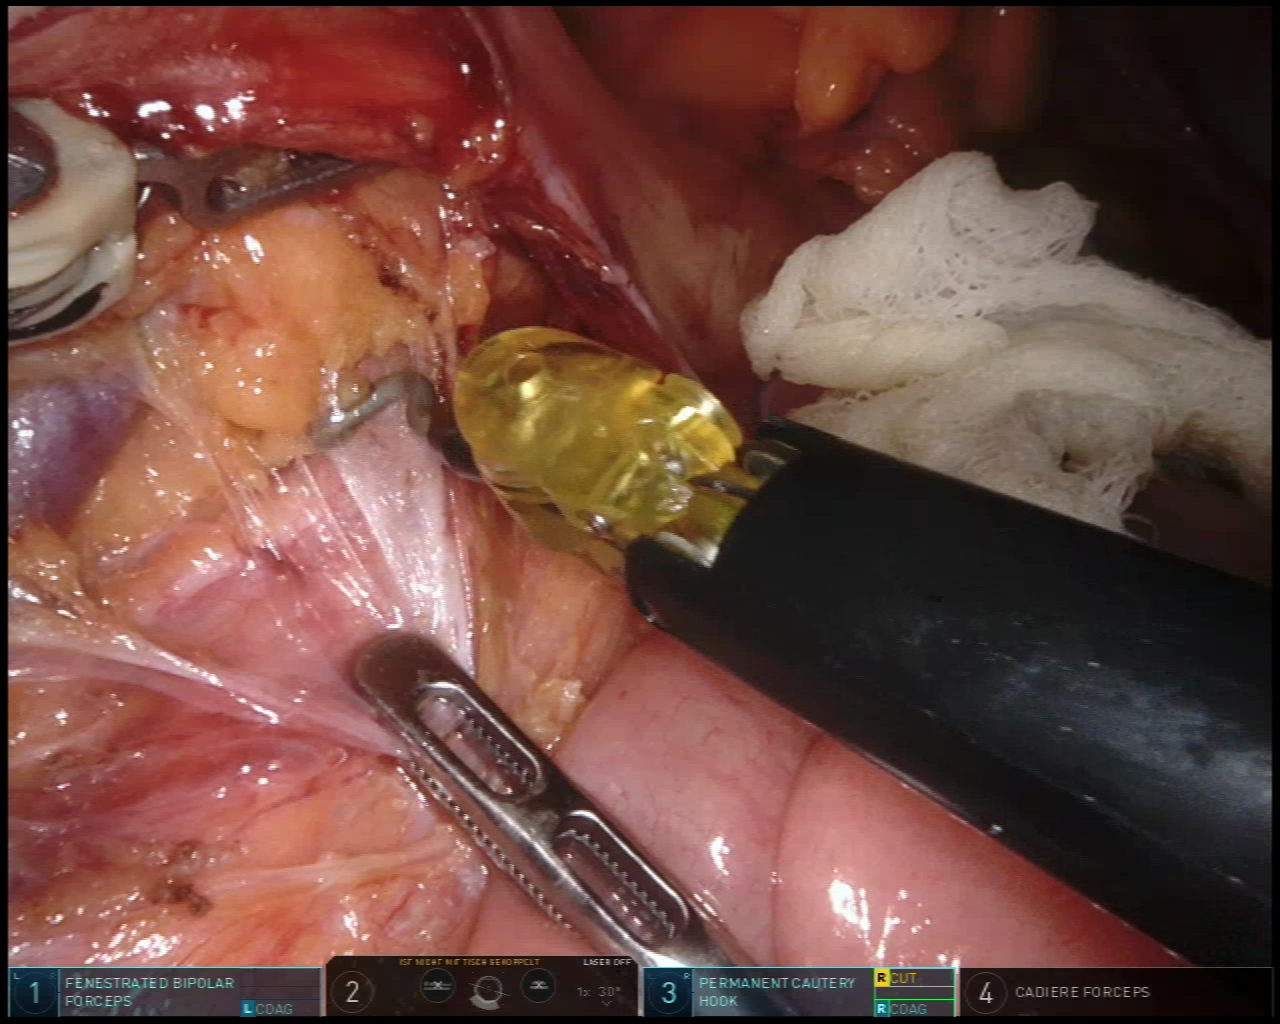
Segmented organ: intestinal_veins
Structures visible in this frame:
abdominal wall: no
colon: no
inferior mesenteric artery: no
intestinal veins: yes
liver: no
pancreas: no
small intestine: yes
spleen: no
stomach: no
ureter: yes
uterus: no
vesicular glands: no